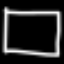
Label: square